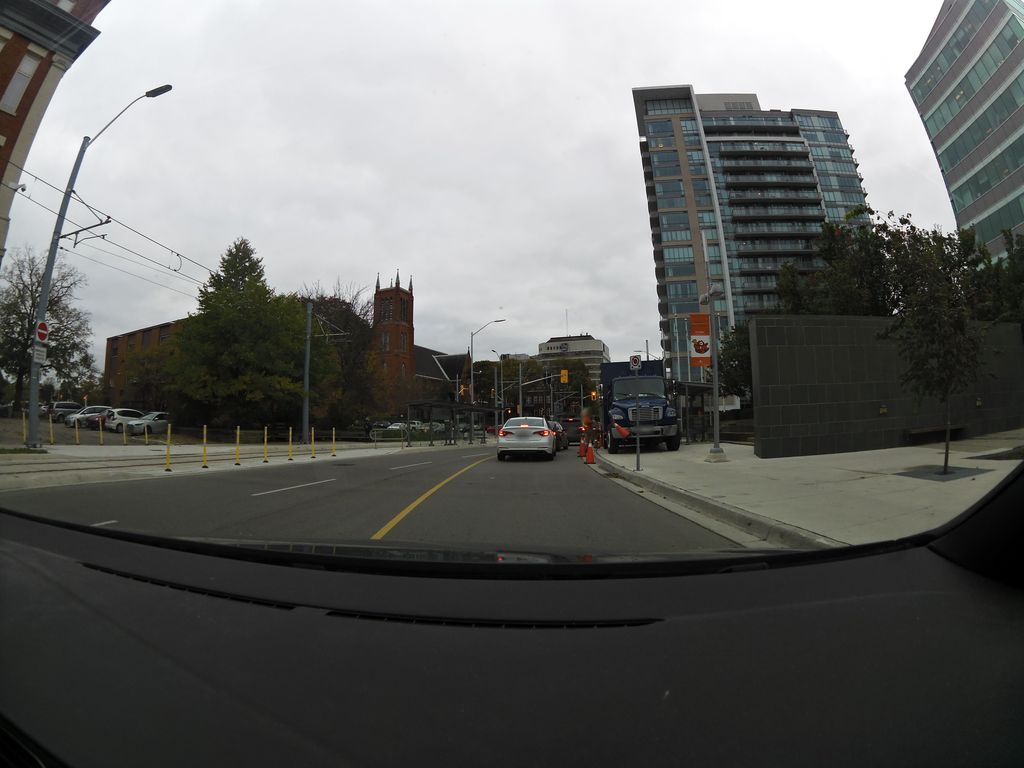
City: kitchener-waterloo